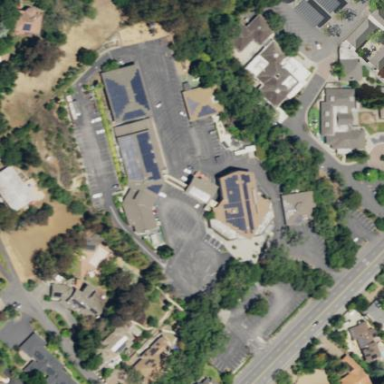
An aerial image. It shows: School.